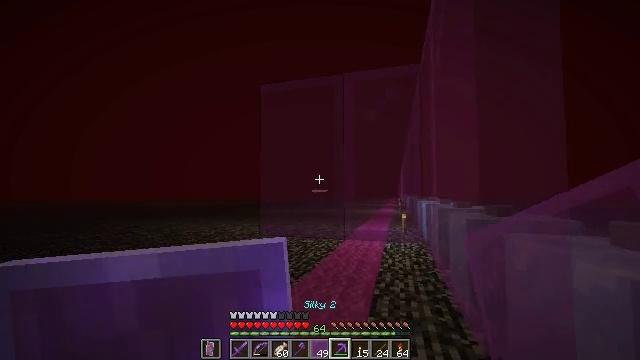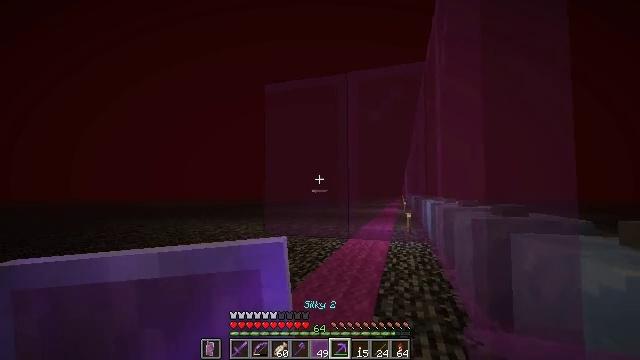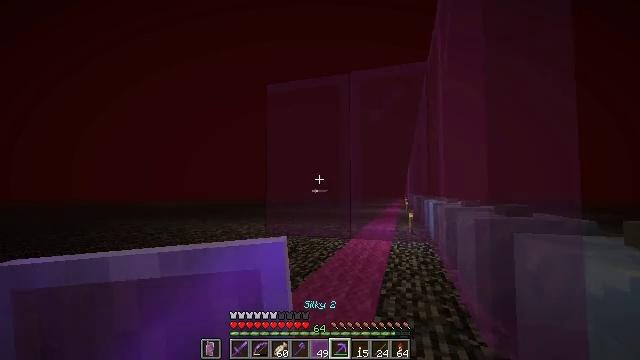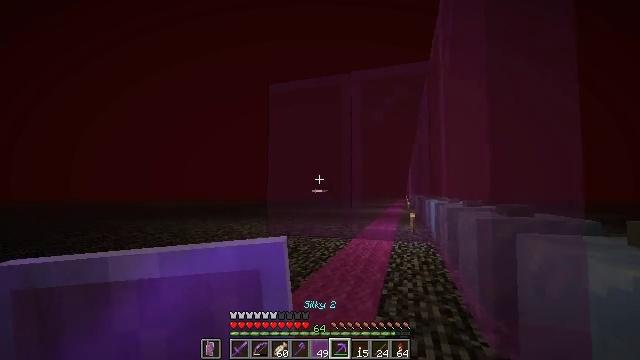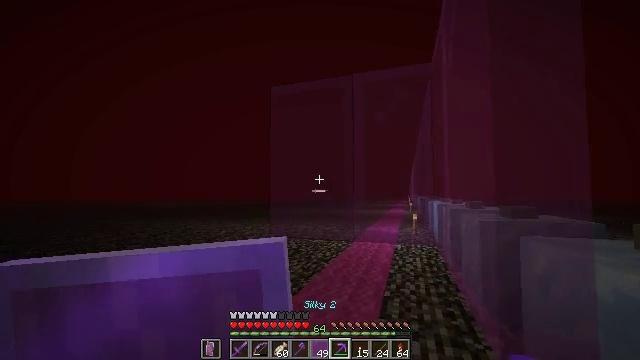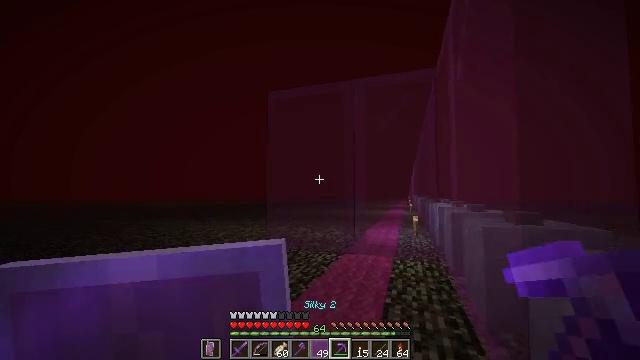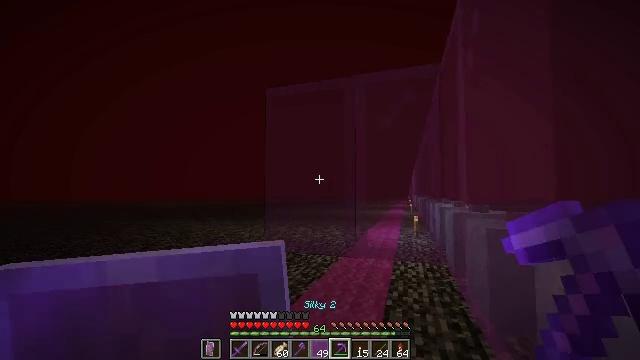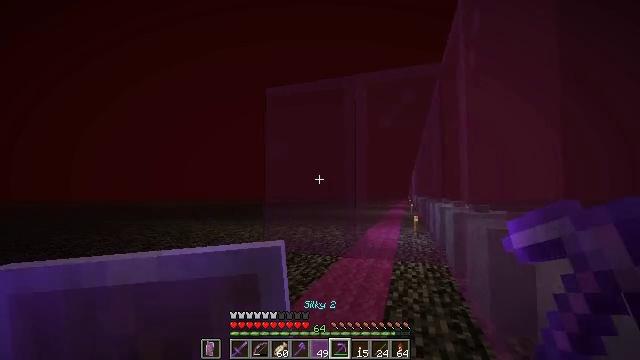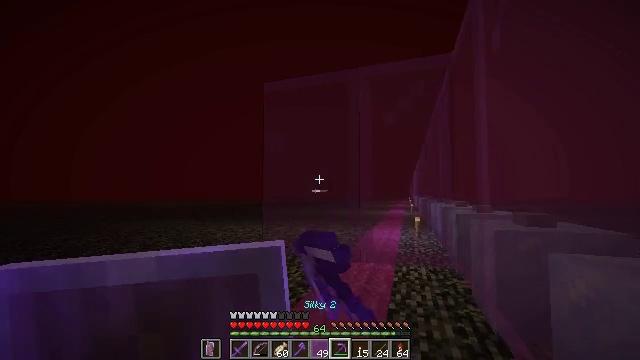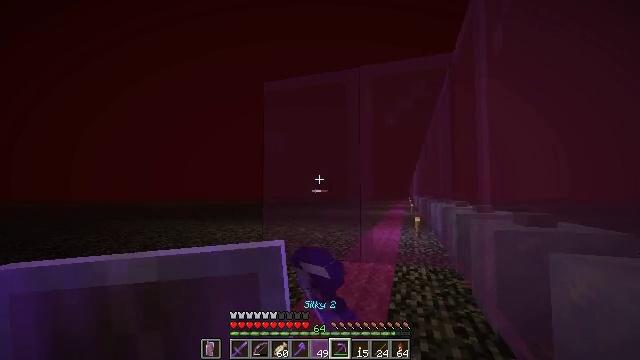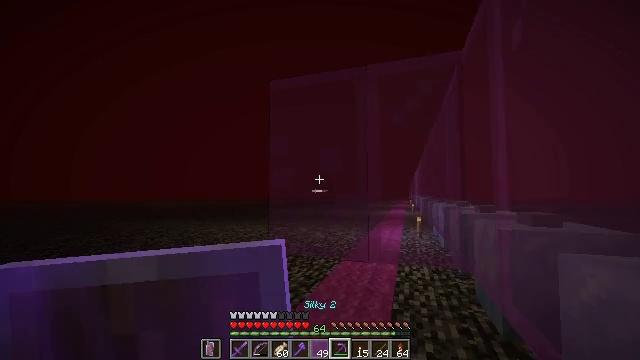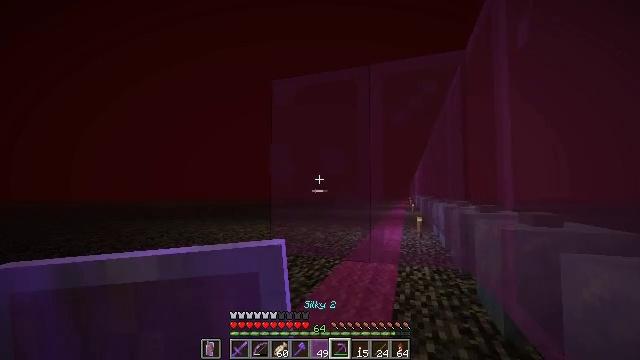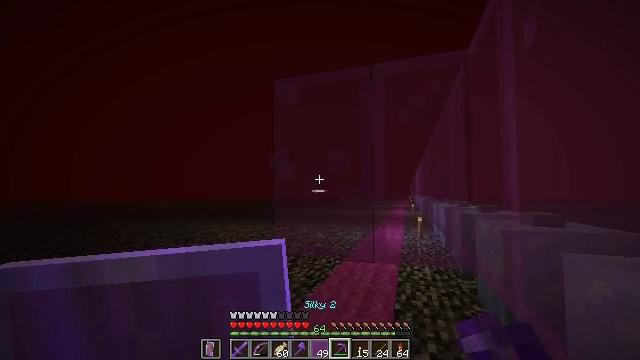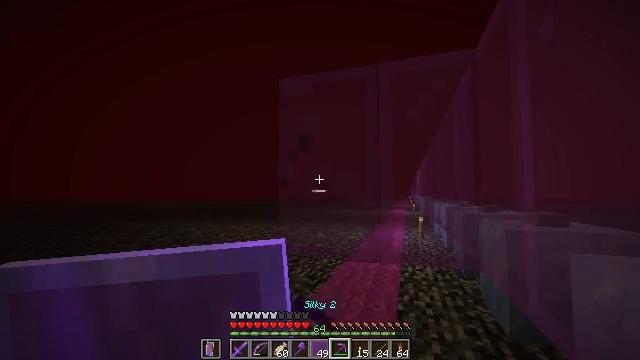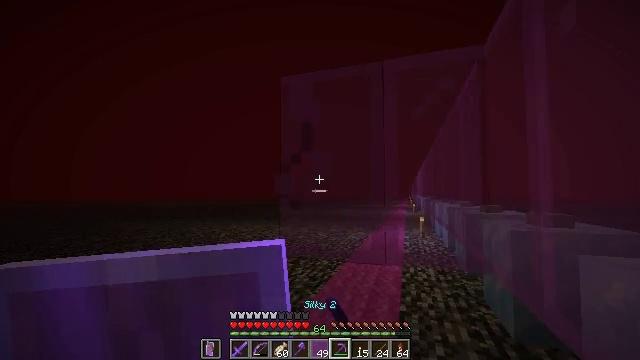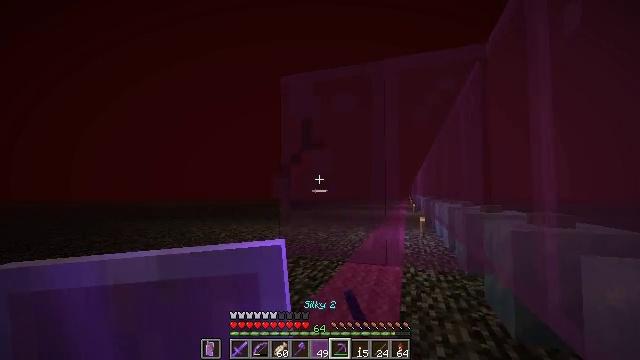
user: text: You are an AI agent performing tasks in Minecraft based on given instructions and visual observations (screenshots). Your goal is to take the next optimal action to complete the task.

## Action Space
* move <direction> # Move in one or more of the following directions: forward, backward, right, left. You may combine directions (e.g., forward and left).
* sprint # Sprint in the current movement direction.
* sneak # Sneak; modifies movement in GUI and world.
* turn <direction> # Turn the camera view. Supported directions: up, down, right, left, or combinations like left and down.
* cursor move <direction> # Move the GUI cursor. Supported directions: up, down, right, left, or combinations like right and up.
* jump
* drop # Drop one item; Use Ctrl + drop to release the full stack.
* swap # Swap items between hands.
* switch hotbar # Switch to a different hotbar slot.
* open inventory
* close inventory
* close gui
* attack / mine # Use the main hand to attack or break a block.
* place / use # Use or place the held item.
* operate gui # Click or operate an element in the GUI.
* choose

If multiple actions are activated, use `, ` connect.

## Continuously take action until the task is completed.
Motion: motion action
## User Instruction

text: Harvest the fragile magenta stained glass pane.
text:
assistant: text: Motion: sneak
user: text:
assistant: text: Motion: sneak
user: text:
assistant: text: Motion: sneak
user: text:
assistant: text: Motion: move forward, sneak
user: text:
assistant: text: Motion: move forward, sneak
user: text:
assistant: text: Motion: move forward, sneak
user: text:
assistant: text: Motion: move forward, sneak, attack / mine
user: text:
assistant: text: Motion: move forward, sneak, attack / mine
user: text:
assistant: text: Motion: move forward, sneak, attack / mine
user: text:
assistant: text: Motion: move forward, sneak, attack / mine
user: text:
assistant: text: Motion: move forward, sneak, attack / mine
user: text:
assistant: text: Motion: move forward, sneak, attack / mine
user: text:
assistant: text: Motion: move forward, sneak, attack / mine
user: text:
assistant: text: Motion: move forward, sneak, attack / mine
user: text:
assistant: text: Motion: move forward, sneak, attack / mine
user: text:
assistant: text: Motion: move forward, sneak, attack / mine
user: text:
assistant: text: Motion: move forward, sneak, attack / mine
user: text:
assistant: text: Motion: move forward, sneak, attack / mine
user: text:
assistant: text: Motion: move forward, sneak, attack / mine
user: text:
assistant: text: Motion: move forward, sneak, attack / mine
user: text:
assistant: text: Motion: move forward, sneak, attack / mine
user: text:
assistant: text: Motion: move forward, sneak, attack / mine
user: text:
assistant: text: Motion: move forward, sneak, attack / mine
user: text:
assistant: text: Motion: move forward, sneak, attack / mine
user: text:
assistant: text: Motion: sneak, attack / mine